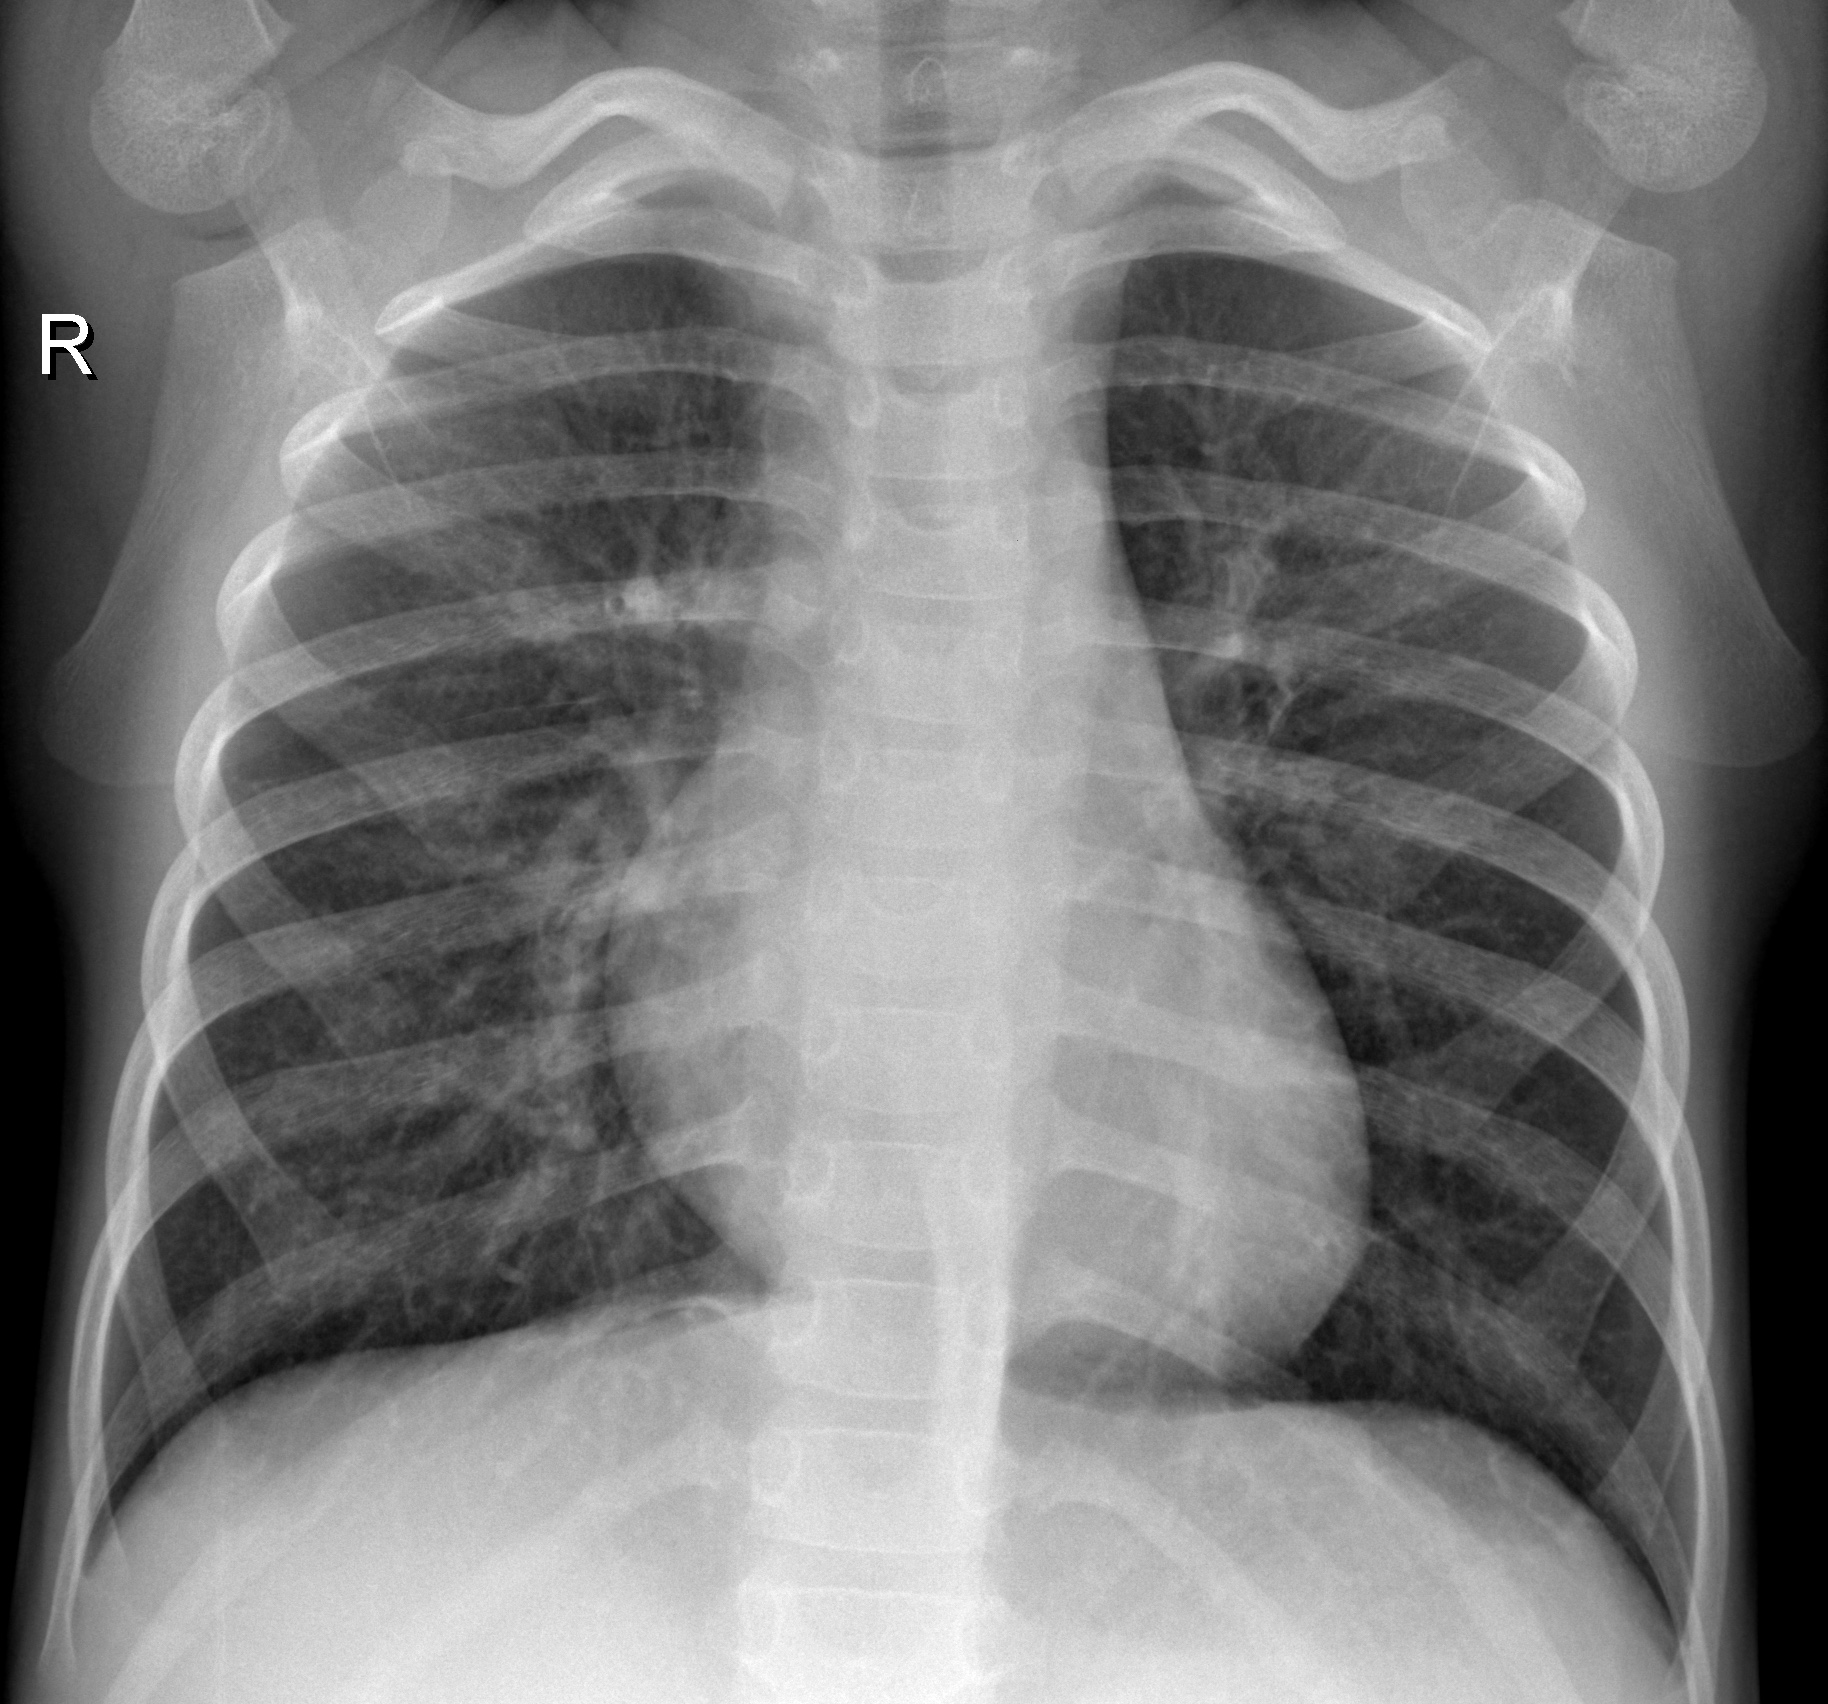
Diagnosis: NORMAL